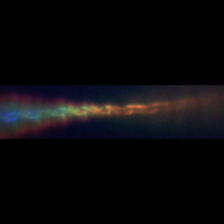
Taxon: Chaetoceros
Group: Diatoms